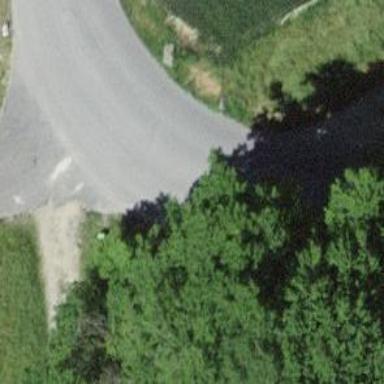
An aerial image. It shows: Smoothly paved residential road.